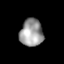
Tissue: skin
Cell type: Epithelial cells
Senescence score: 0.8774
Nuclear area (px): 620
Mean DAPI intensity: 156.015